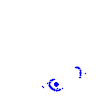
Particle: proton